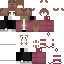
A female human skin with medium skin, wearing brown long hair dressed in a blue hoodie and black pants, featuring a closed mouth.